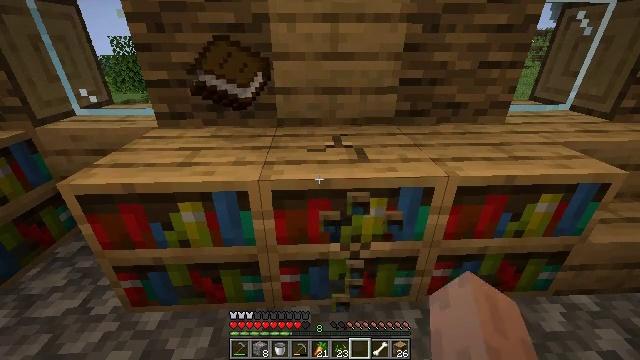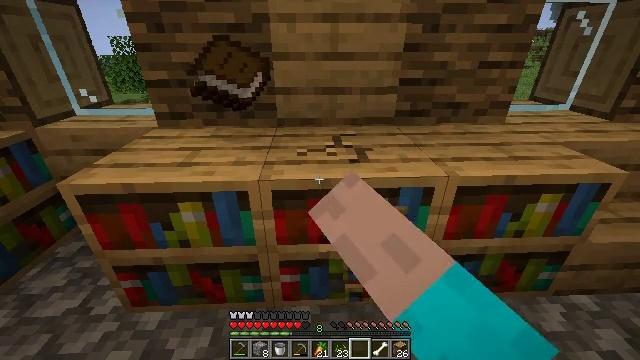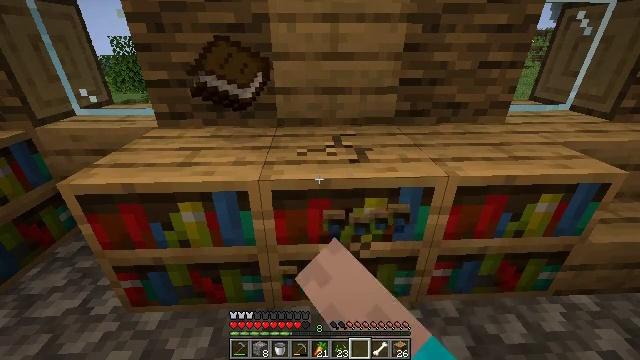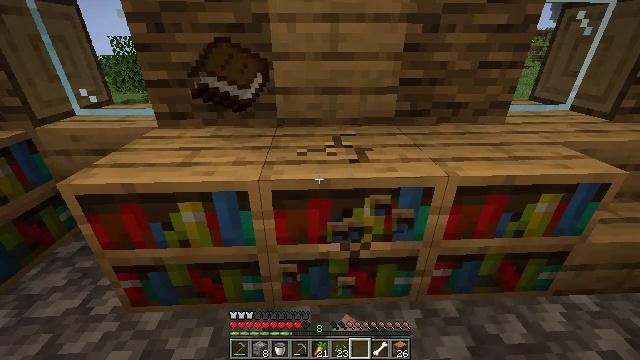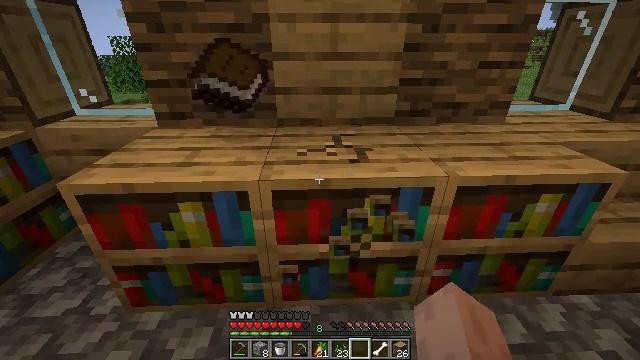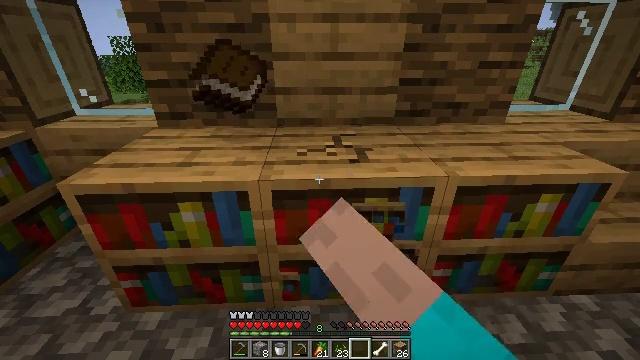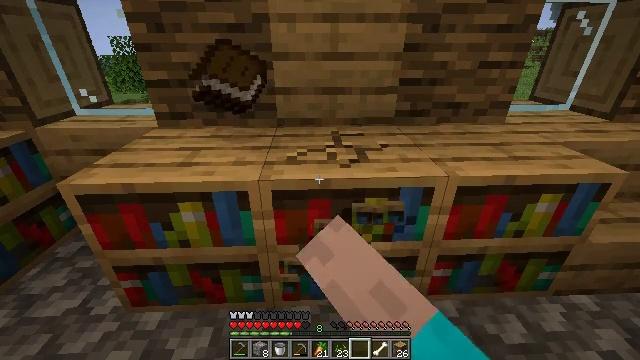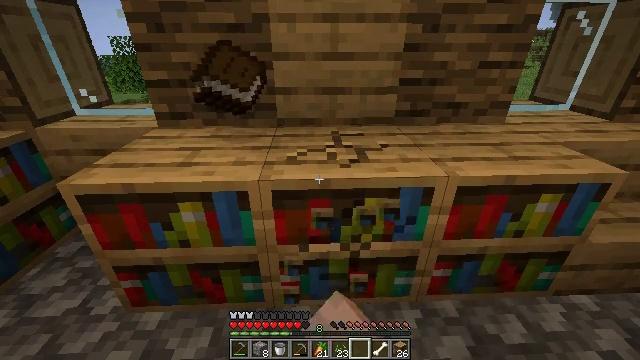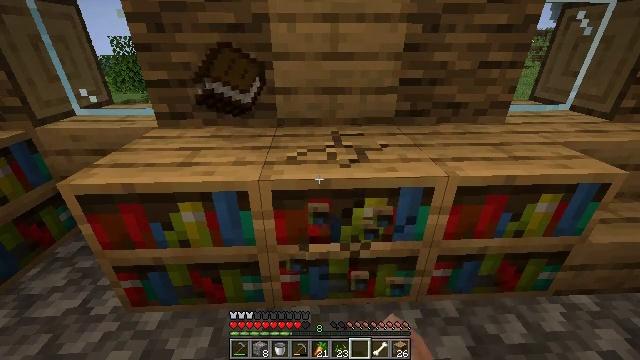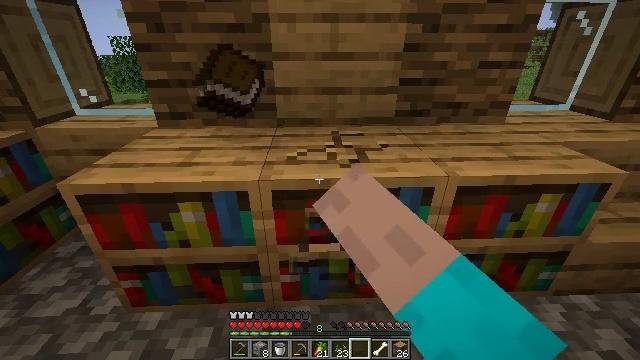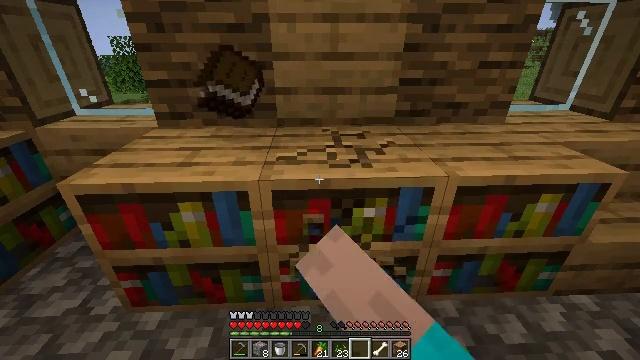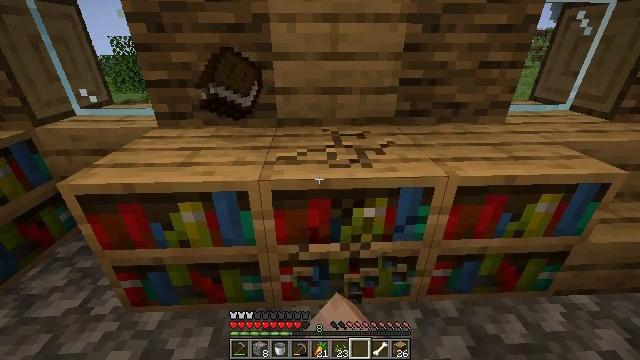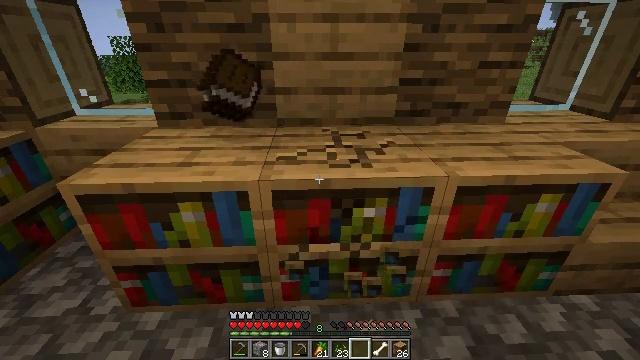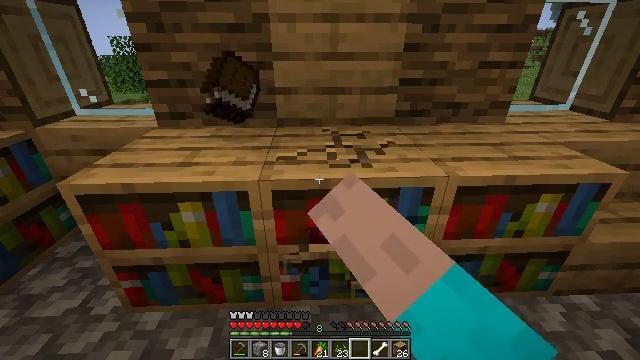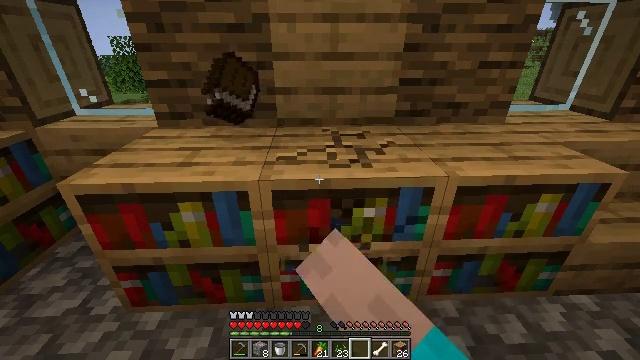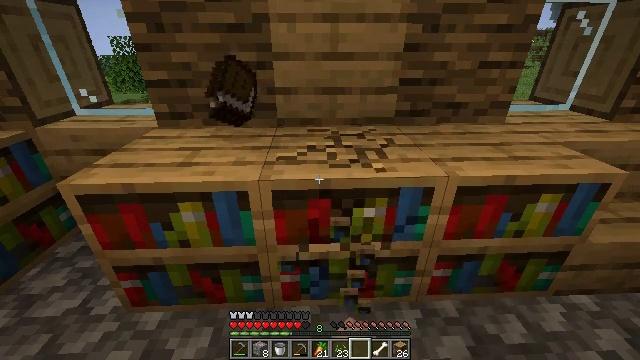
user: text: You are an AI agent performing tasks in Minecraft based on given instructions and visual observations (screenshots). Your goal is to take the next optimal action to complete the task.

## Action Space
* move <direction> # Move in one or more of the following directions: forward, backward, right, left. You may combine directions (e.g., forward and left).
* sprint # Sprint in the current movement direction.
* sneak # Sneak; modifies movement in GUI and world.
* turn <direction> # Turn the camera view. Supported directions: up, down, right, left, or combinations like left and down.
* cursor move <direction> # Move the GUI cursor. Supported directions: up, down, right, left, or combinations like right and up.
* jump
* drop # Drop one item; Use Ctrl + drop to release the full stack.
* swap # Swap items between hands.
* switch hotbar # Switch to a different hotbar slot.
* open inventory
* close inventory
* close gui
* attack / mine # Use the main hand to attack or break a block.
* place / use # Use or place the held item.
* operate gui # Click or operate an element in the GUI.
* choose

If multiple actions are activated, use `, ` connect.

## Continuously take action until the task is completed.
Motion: motion action
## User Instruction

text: Collect books by breaking the bookshelf.
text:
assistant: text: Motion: attack / mine
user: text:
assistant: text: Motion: attack / mine
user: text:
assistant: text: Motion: attack / mine
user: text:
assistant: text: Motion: attack / mine
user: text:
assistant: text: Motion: attack / mine
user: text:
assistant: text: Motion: attack / mine
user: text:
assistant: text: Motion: attack / mine
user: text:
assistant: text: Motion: attack / mine
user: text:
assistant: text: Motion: attack / mine
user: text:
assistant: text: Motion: attack / mine
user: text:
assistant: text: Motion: attack / mine
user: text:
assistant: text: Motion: attack / mine
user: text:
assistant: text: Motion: attack / mine
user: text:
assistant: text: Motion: attack / mine
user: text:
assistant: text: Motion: attack / mine
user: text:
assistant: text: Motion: attack / mine
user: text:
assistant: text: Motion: attack / mine
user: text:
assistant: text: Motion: attack / mine
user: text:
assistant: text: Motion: attack / mine
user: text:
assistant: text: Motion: attack / mine
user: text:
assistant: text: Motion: attack / mine
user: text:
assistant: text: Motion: attack / mine
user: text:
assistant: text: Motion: attack / mine
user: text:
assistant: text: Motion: attack / mine
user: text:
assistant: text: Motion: attack / mine
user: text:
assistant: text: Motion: attack / mine
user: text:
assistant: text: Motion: attack / mine
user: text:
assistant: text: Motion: attack / mine
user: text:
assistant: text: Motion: attack / mine
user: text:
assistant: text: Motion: attack / mine